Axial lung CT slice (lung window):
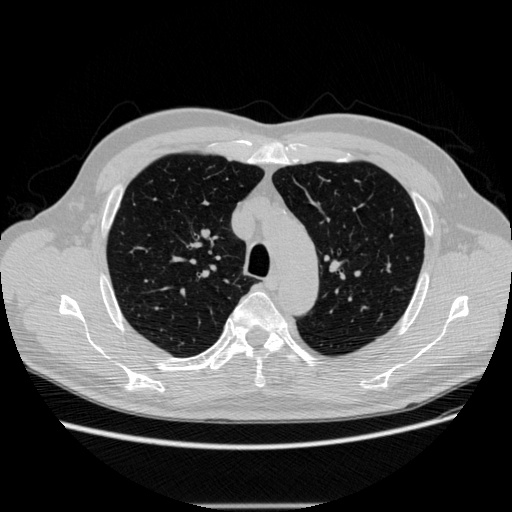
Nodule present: no